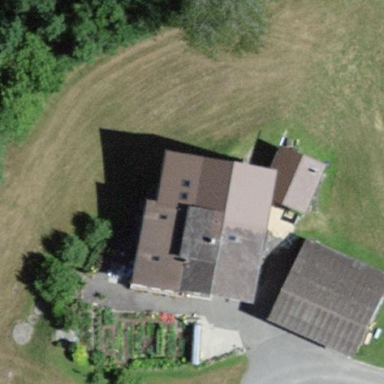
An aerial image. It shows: Farm building.